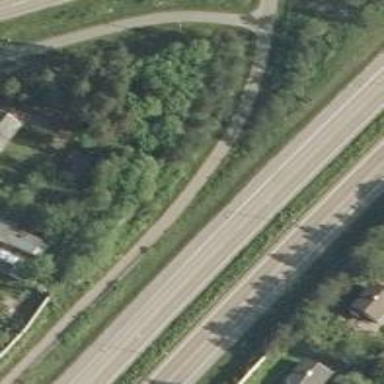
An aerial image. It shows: Asphalt cycleway.